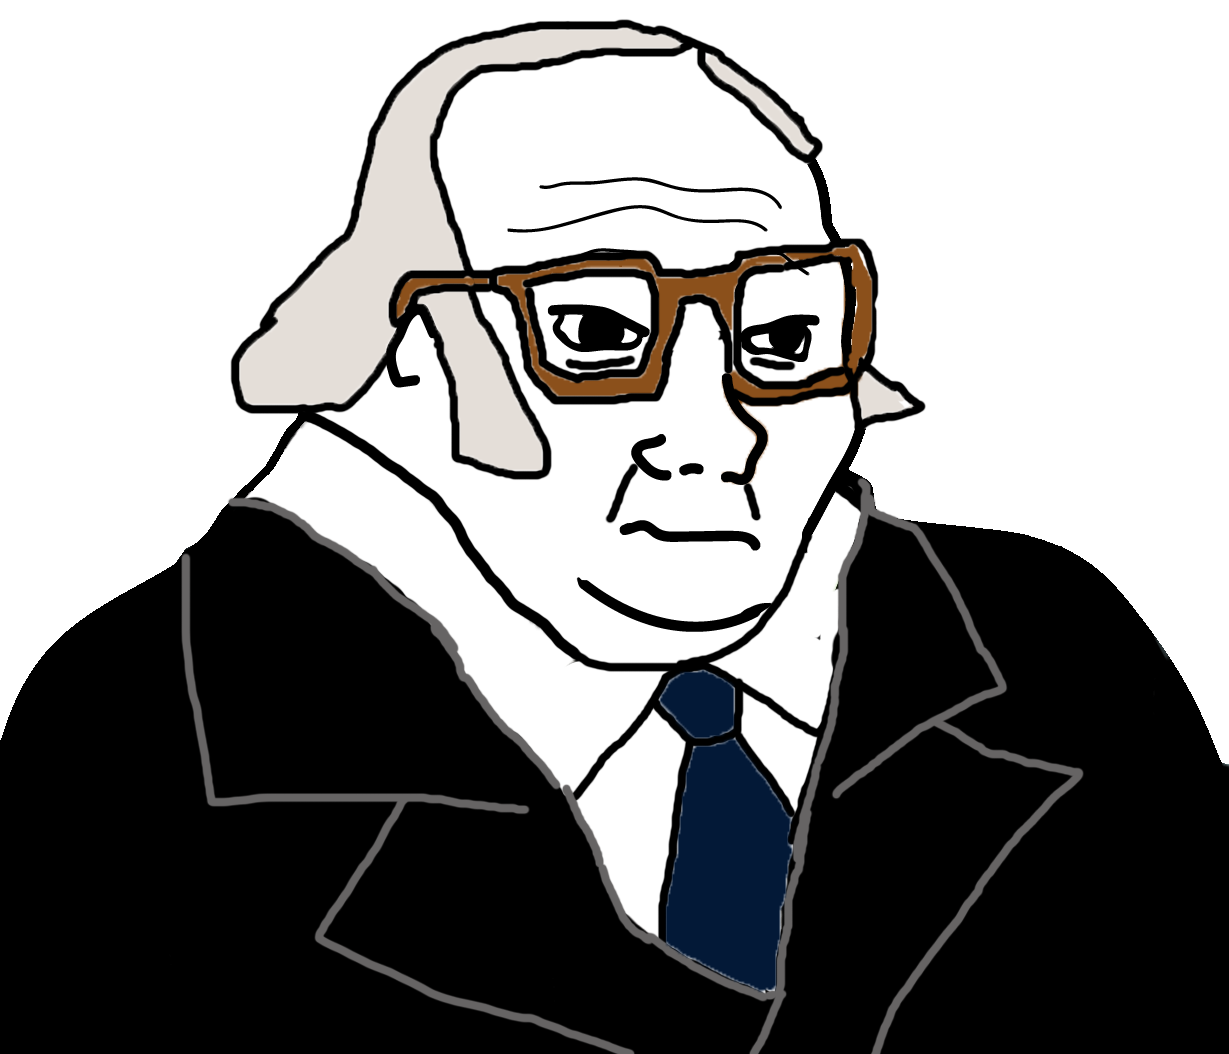
Label: 5_Blobjak